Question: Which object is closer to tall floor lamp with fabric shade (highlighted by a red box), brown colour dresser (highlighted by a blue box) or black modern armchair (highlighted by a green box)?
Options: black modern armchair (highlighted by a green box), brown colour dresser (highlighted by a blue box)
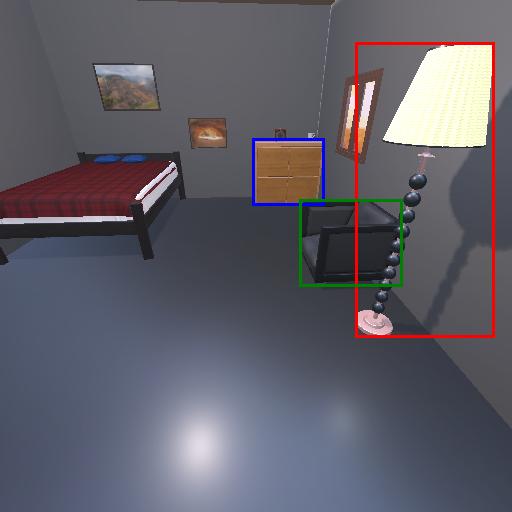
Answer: black modern armchair (highlighted by a green box)